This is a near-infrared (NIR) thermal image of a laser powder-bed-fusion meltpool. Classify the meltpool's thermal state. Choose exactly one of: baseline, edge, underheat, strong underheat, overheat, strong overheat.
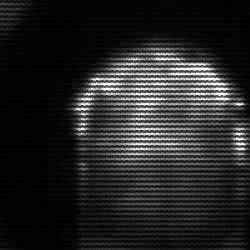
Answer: baseline